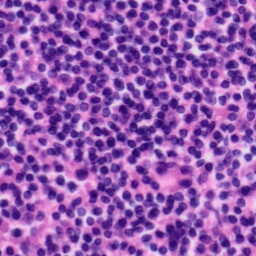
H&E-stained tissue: Tonsil